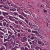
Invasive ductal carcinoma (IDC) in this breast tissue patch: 1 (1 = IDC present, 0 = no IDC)